Question: I just got started with Blazor, following <URL>
If you're wondering which version of Blazor I'm running (WASM or Server), I don't know. I'm just following Microsoft's guide.

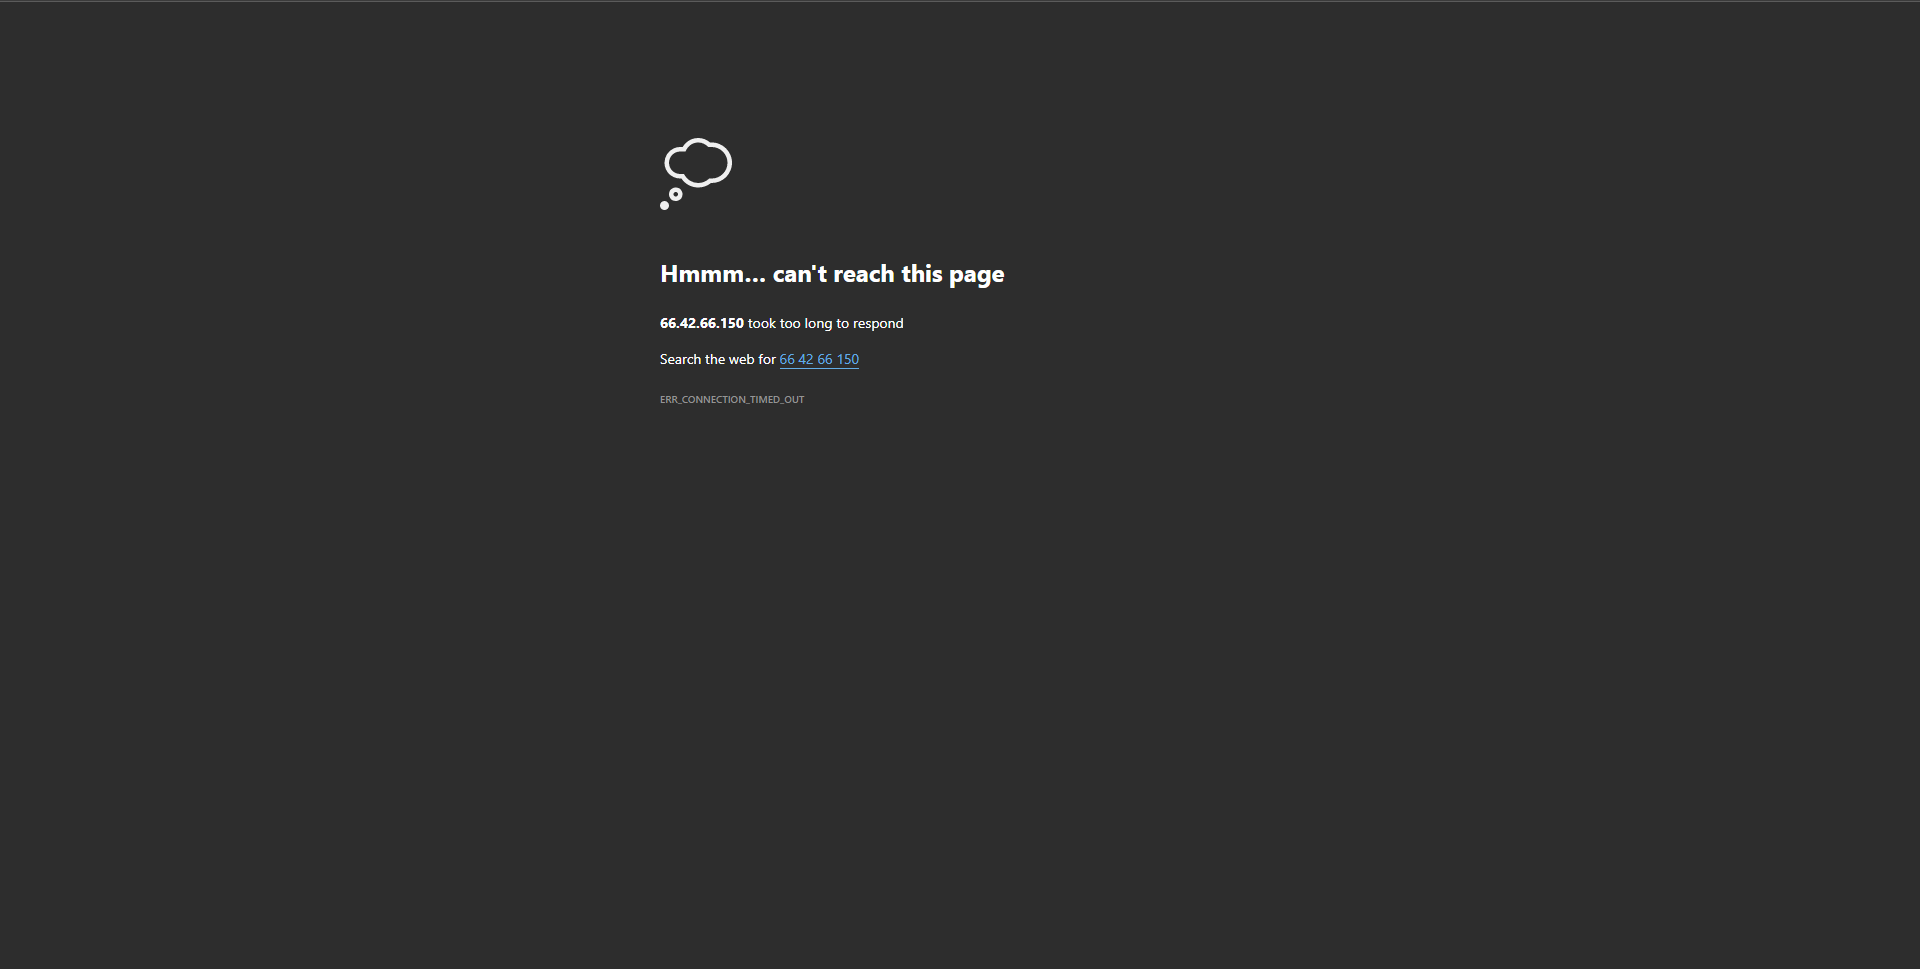
Answer: You'll have to set up the server to listen to other ip addresses than localhost ('127.0.0.1'). You can either give it a specific address or get it to listen to everything:
'''
export ASPNETCORE_URLS="http://+:5000"
'''